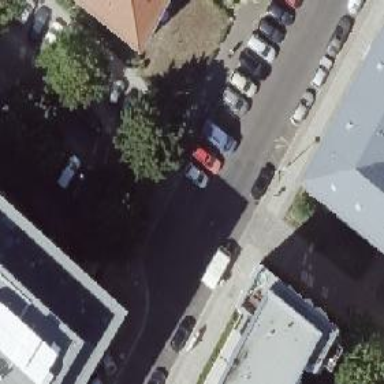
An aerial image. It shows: Residential road with asphalt surface. There are sidewalks on both sides. Parking is available on the right lane and along the street side on the left.